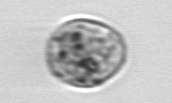
Label: Amoeba